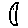
Label: moon